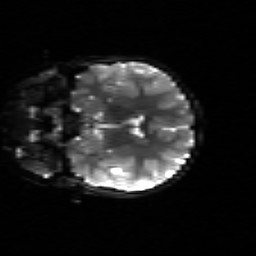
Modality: sbref
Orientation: coronal
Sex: male
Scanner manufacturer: siemens
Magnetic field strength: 3 T
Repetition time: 5 s
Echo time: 0.071 s